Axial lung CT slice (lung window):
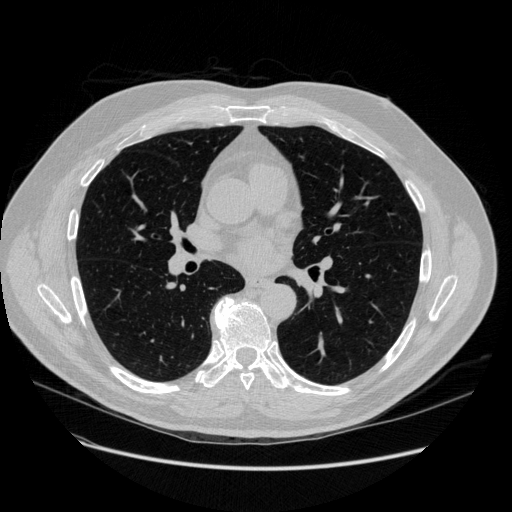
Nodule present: no